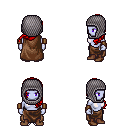
a pixel art fantasy rpg character, female body template, dark elf, purple skin, brown cape, robe skirt, red left-swept hairstyle, chain hood, leather bracers, brown shoes, four views (front, back, left, right), 2x2 character sprite sheet, small pixel art, hard edges, no anti-aliasing